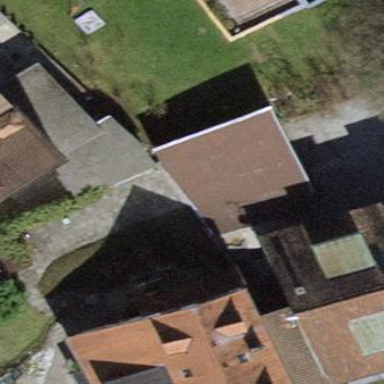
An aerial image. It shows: Garage.